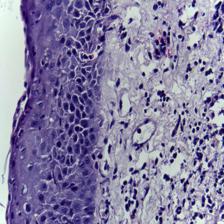
Diagnosis: Normal